高一 · 立体几何学
如图所示, 已知 $P$ 是平行四边形 $A B C D$ 所在平面外一点, $M$ 为 $P B$ 的中点.

求证: $P D / /$ 平面 $M A C$.
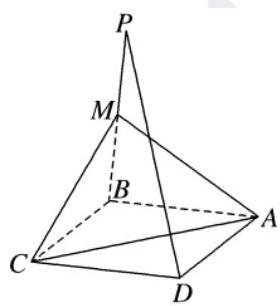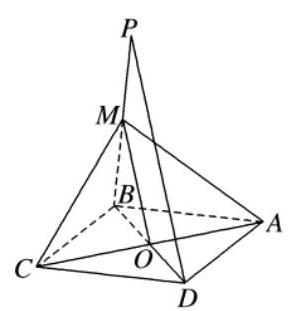
答案: 如图所示, 连接 $B D$ 交 $A C$ 于点 $O$, 连接 $M O$,

则 $M O$ 为 $\triangle B D P$ 的中位线, $\therefore P D / / M O$.

$\because P D \Phi$ 平面 $M A C, M O \subset$ 平面 $M A C$,

$\therefore P D / /$ 平面 $M A C$.